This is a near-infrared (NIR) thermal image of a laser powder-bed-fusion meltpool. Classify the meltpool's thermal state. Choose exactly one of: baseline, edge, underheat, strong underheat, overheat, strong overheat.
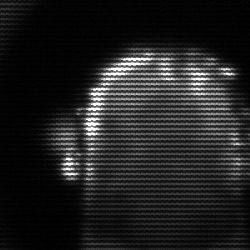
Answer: baseline